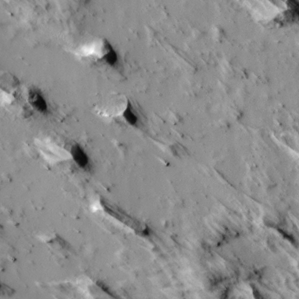
Label: non_frost